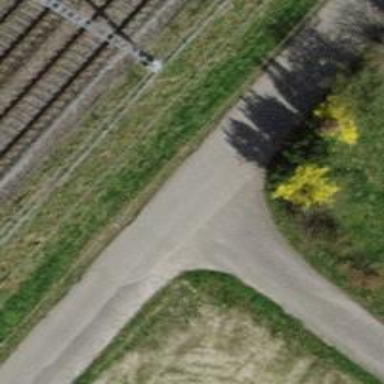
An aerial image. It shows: Unclassified road with asphalt surface passing through agricultural land.